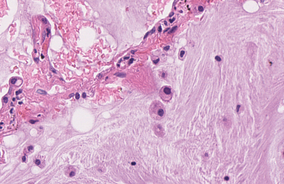
Tumor epithelial tissue: no
Tumor-associated stroma tissue: no
Normal tissue: yes